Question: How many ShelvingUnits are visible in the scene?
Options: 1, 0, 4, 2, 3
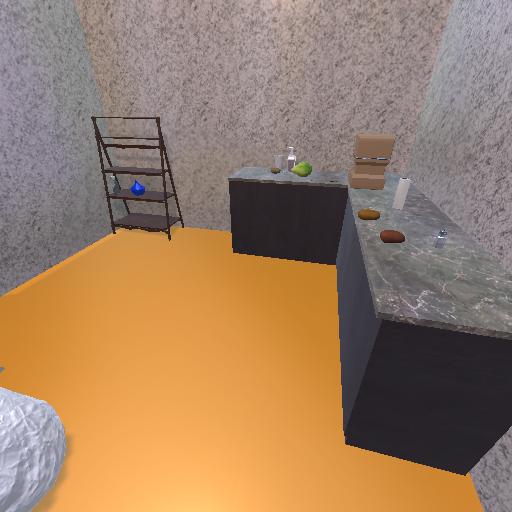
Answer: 1